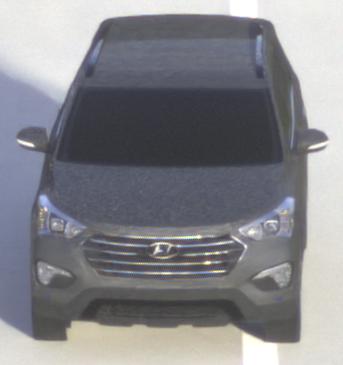
Make: Hyundai
Model: Santa Fe 2.4 GDI
Detailed model: Santa Fe (DM)
Model produced from: 2017/08
Model produced until: 2018/01
Doors: 5
Color: gray
Road condition: dry road
Daytime: morning or afternoon
Contrast: medium contrast